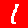
Digit: 1